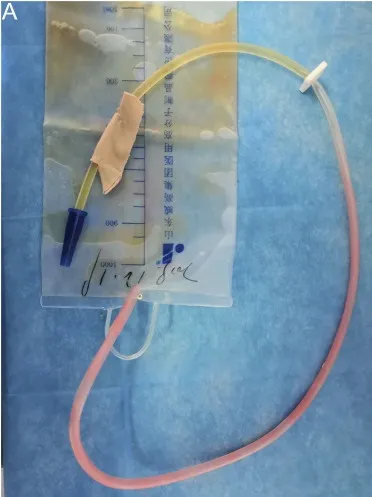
Pink urine syndrome associated with propofol use during general anesthesia. (A) Pink urine in the urinary drainage bag and numerous pink substances on walls of the catheter.
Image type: radiology (x_ray)